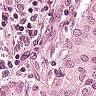
Metastatic tissue present: yes